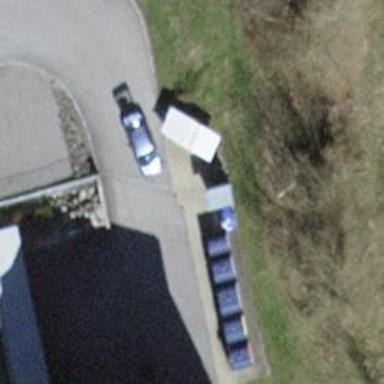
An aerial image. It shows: Recycling container for recycling.